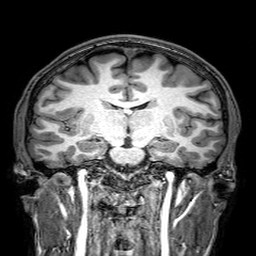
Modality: T1w
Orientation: sagittal
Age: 19
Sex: male
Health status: healthy
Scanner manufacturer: philips
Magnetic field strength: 3 T